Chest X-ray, PA view. Patient: 75 years old, sex M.
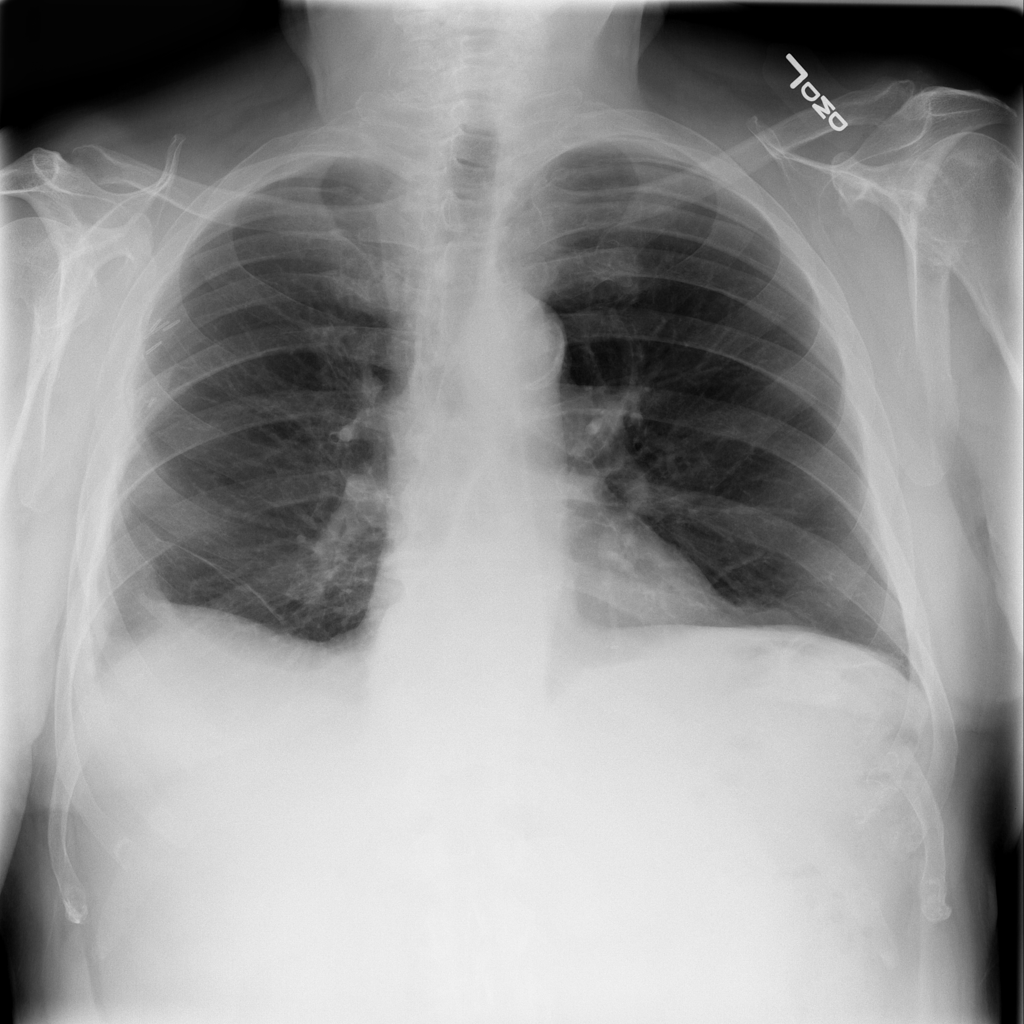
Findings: Infiltration